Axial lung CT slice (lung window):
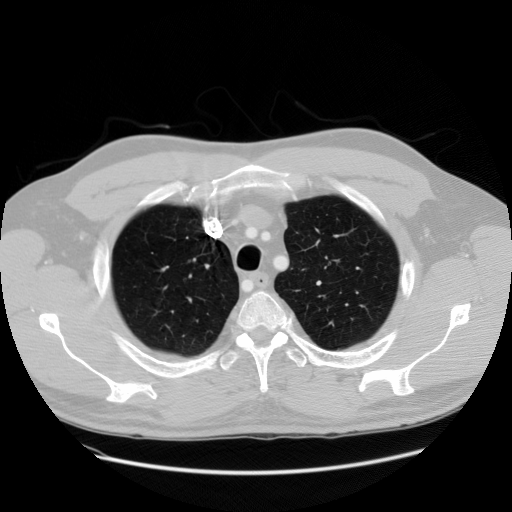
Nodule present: no